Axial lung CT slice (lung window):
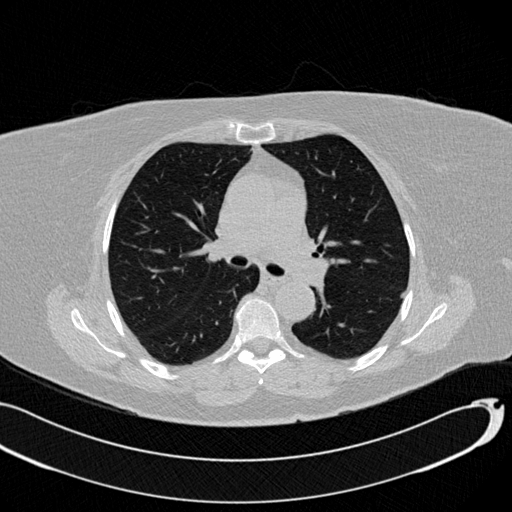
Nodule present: yes
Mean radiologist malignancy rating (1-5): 2